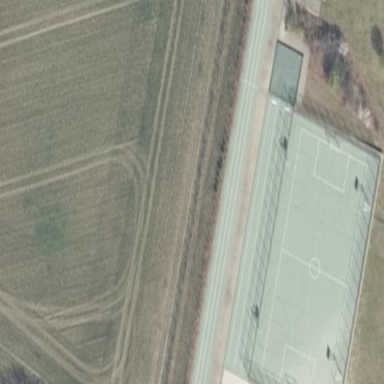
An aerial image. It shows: Pitch designed for athletics where sprinting is common activity.